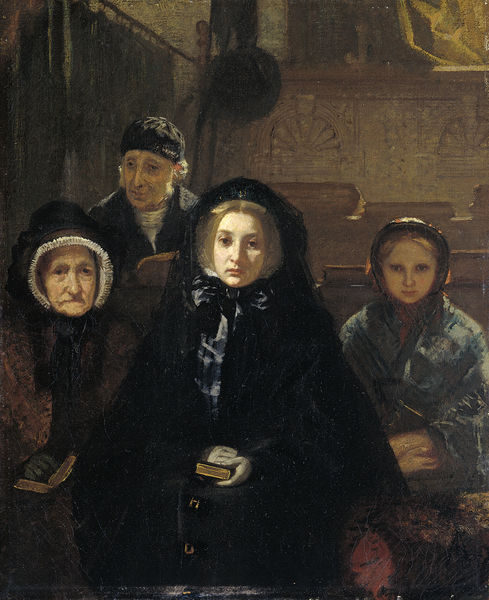
Titel: Vroeg ter kerke
Künstler: August Allebé
Standort: Amsterdam
Institution: Rijksmuseum
Schlagwörter: blau, dunkel, gemälde, mann, schatten, umhang, frauen, mädchen, frau, kleid, kleider, licht, mund, nacht, nase, schwarz, haube, alt, blond, augen, bibel, halten, trauer, herr, vorhang, kirche, sonne, kind, kontrast, bücher, tag, bank, weib, weiber, witwe, kopftuch, vier, alter, buch, beten, gebet, bänke, gebetsbuch, kopftücher, streiflicht, verhüllt, oma, wittwe, schuld, gebetsbücher, sühne, buße